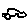
Label: car